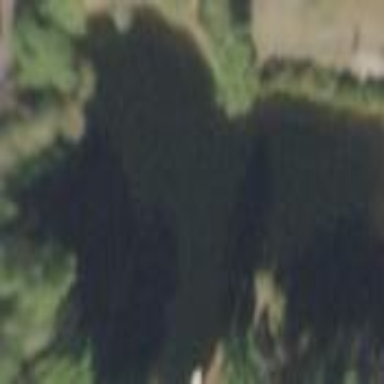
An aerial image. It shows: Pond with natural water.